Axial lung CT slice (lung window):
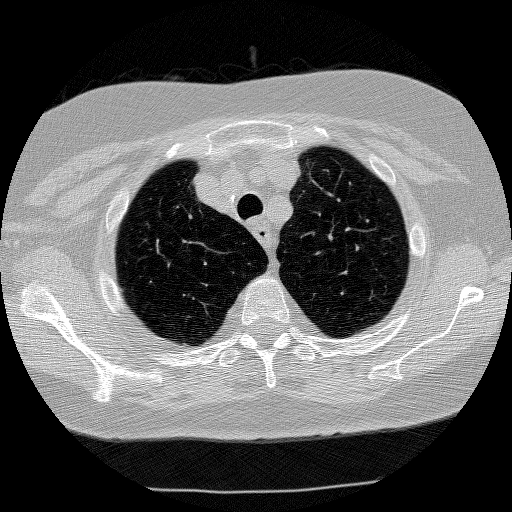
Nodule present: no